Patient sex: F
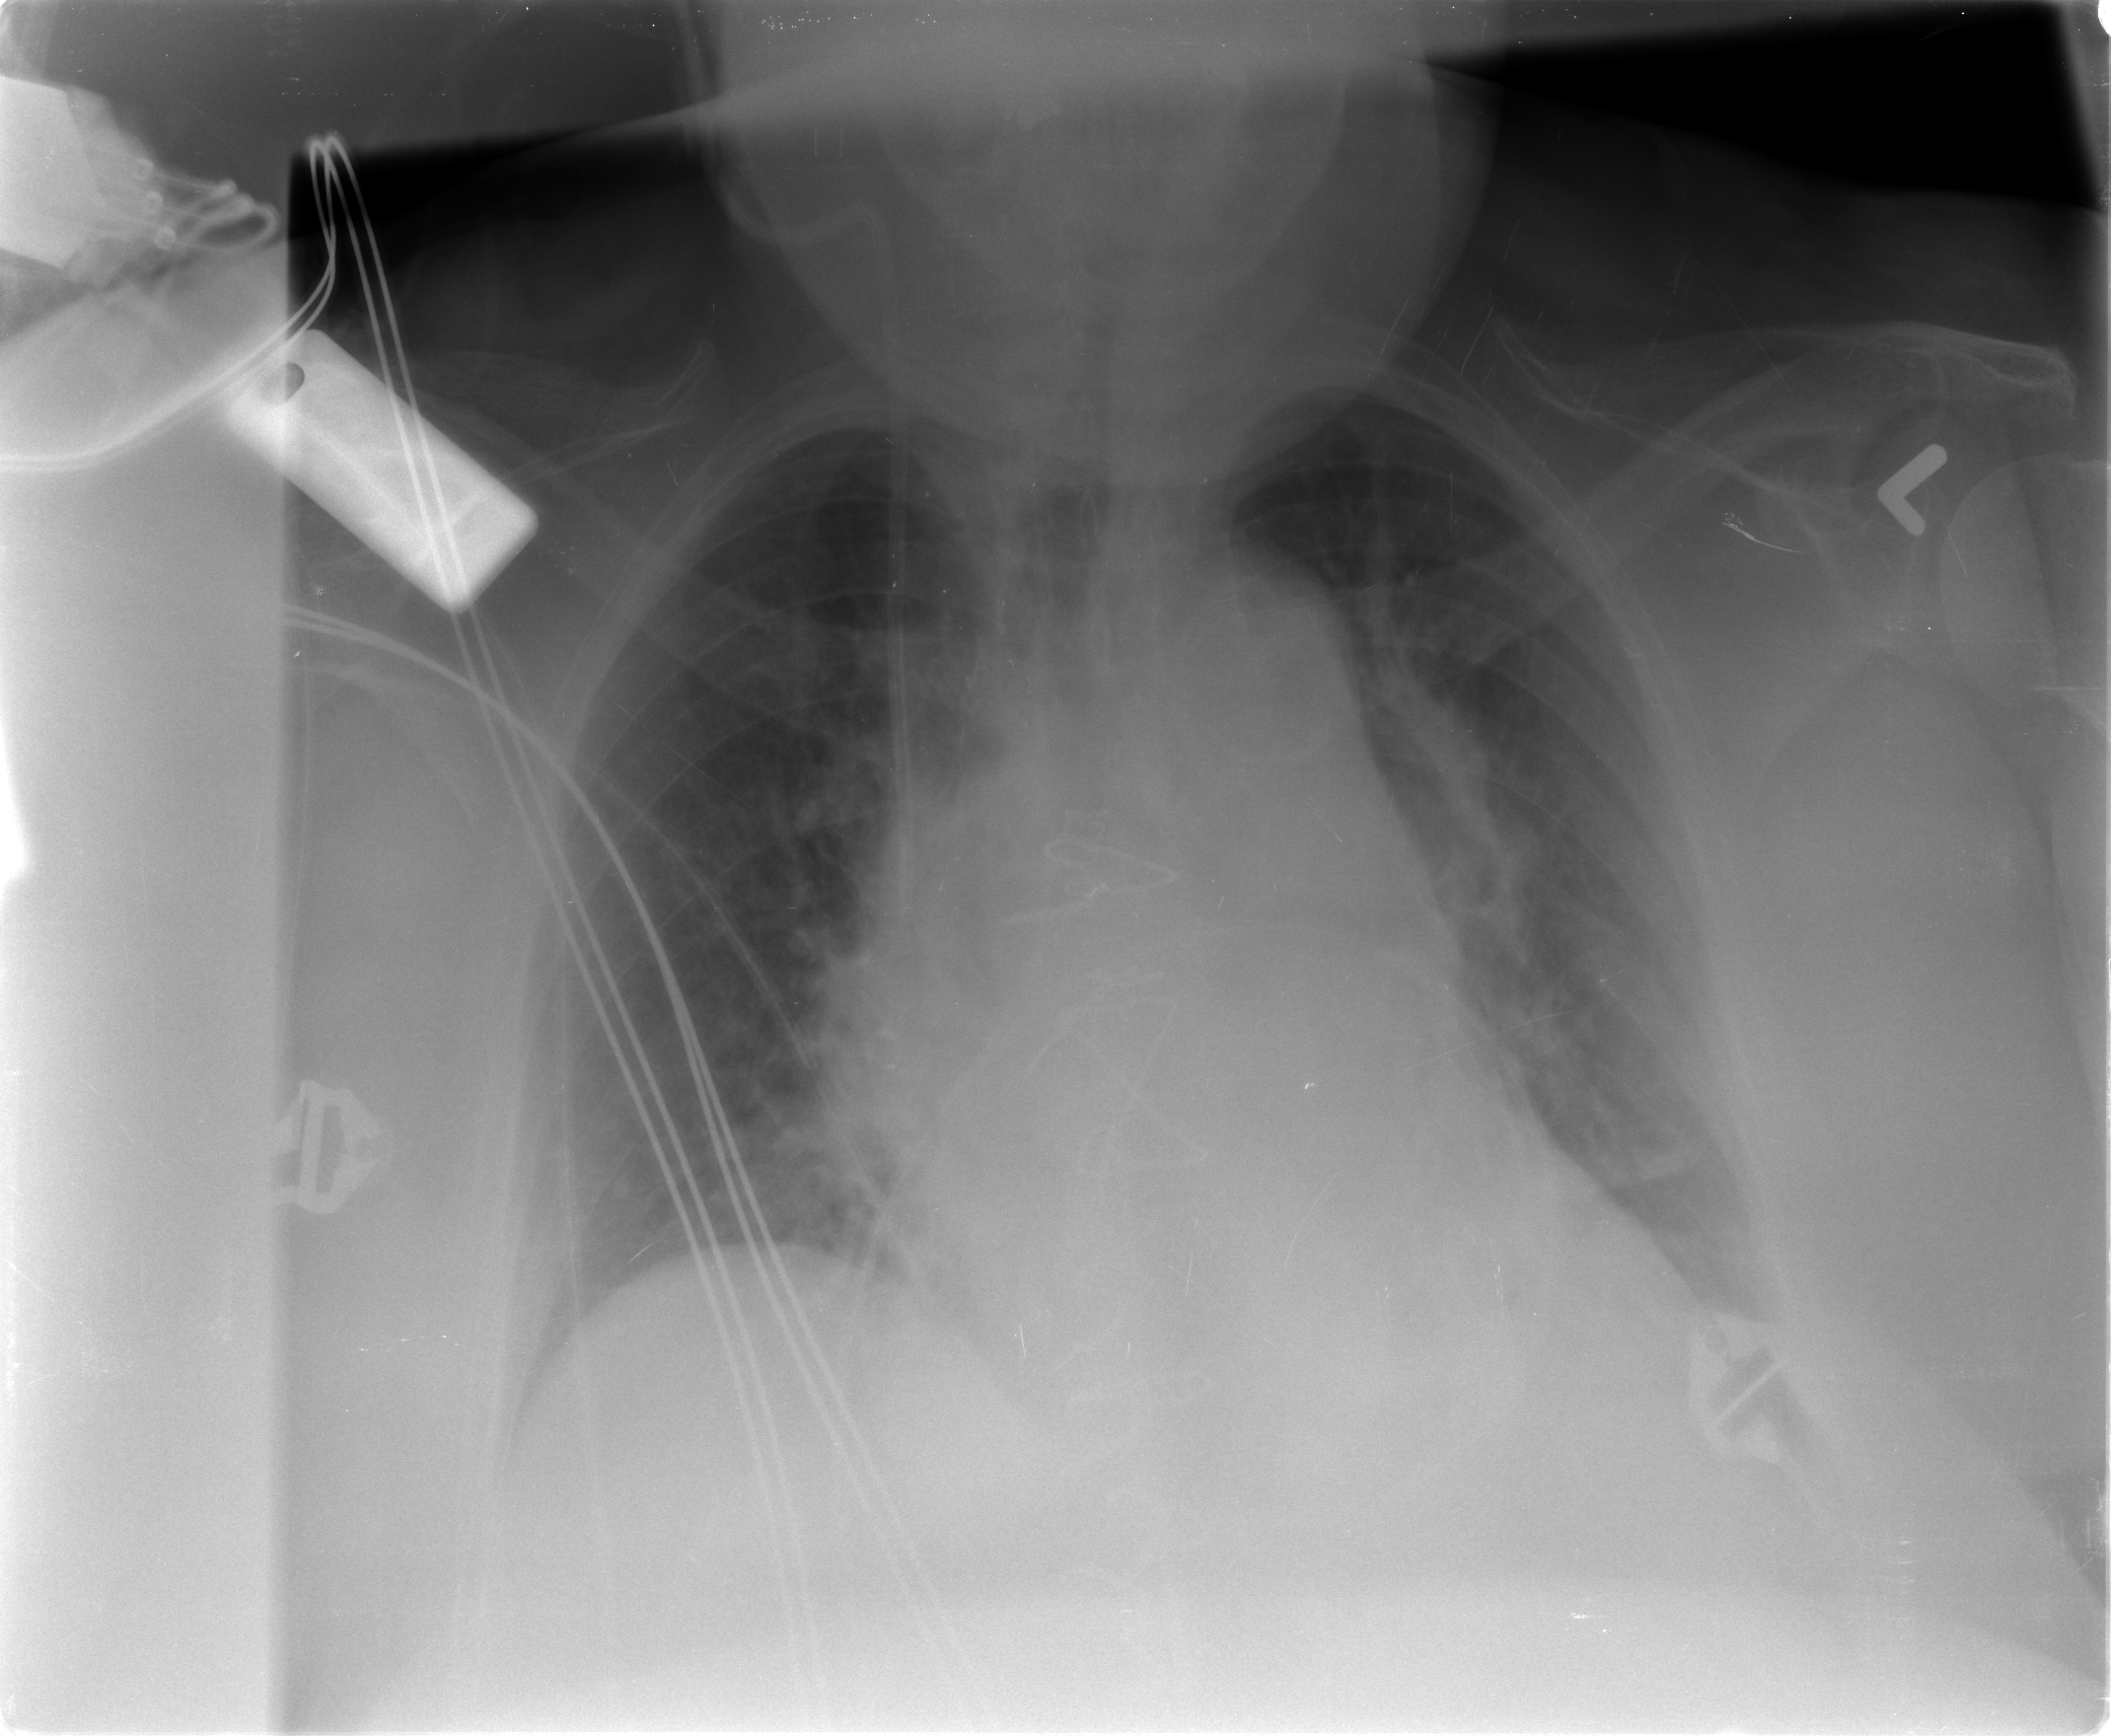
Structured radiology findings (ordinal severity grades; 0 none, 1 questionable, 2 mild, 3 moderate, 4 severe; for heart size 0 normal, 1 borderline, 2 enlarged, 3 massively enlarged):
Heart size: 2
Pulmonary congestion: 1
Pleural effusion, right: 0
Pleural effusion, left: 1
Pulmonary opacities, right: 0
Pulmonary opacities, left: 1
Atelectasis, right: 0
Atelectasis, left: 2